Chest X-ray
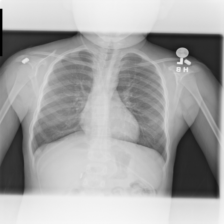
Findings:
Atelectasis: negative
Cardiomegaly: negative
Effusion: negative
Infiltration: negative
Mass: negative
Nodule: negative
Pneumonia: negative
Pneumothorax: negative
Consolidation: negative
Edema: negative
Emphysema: negative
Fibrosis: negative
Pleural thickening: negative
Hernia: negative